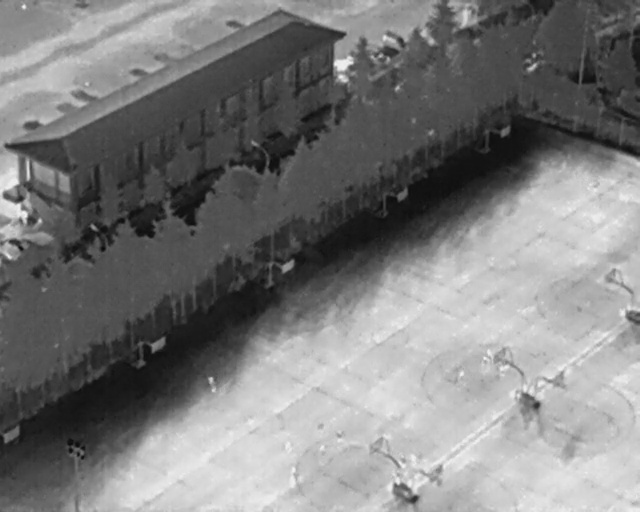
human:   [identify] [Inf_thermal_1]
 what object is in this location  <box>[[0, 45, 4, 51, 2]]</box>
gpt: <ref>1 medium car at the left</ref>

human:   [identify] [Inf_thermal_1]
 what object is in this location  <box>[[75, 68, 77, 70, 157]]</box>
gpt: <ref>1 small person at the right</ref>